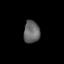
Tissue: skin
Cell type: Epithelial cells
Senescence score: 0.2493
Nuclear area (px): 355
Mean DAPI intensity: 101.944